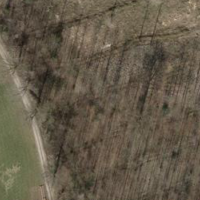
EUNIS habitat code: 44
Species observed at this site:
Parus major